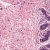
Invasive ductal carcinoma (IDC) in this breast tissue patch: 0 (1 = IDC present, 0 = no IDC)